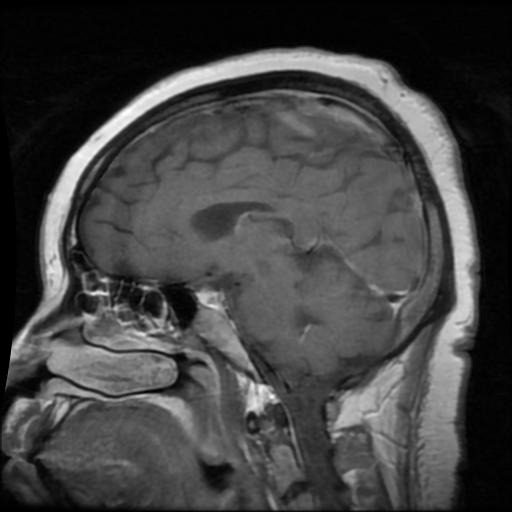
Label: pituitary